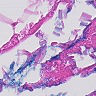
Metastatic tissue present: no